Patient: sex M, age 70
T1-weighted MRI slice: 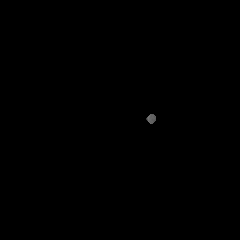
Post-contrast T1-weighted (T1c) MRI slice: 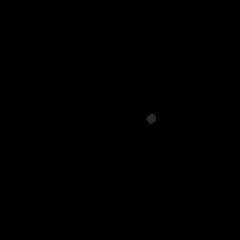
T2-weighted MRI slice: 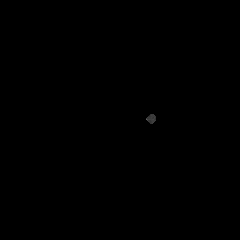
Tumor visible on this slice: no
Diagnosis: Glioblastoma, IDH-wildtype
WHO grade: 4